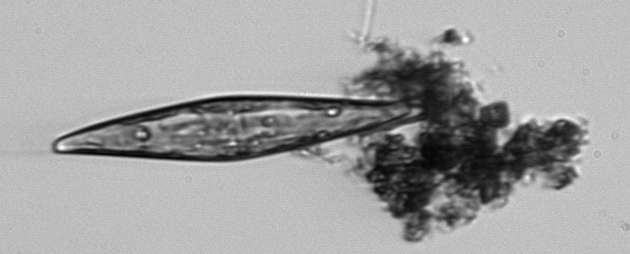
Label: Pleurosigma